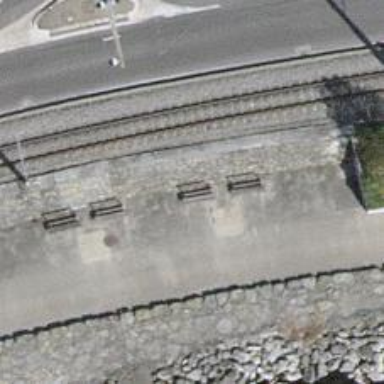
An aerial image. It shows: Brown bench in the vicinity.